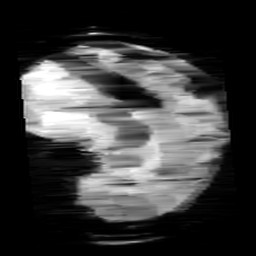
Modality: minIP
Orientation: sagittal
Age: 9
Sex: male
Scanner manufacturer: siemens
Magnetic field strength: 3 T
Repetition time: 0.027 s
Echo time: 0.02 s